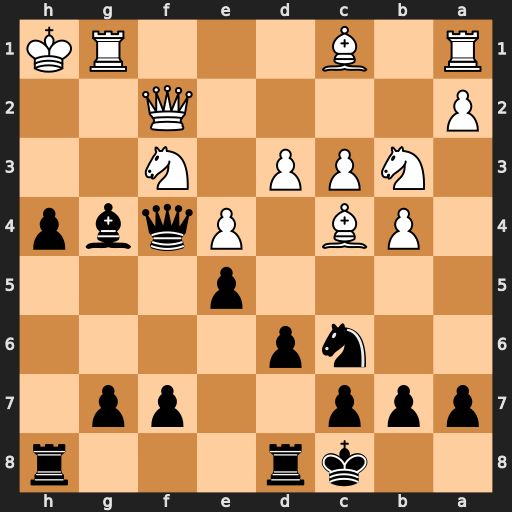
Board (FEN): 2kr3r/ppp2pp1/2np4/4p3/1PB1Pqbp/1NPP1N2/P4Q2/R1B3RK
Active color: b
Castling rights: -
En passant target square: -
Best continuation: Bxf3+ Qxf3 Qxf3+